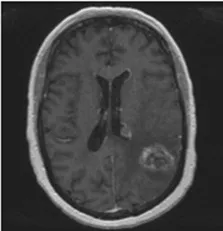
MRI images of ependymal disease and response to whole brain re-irradiation. (B) Contrast enhanced T1 MRI performed 2 months after whole brain re-irradiation showing a significant and rapid decrease in ependymal enhancement. The treated metastasis in the left temporoparietal area was stable.
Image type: radiology (mri)